Question: I need to insert into a simple table with two columns.
The first column has to contain the same value from row to row, while the second has to hold the various values from a source table. So it all should look like this:

Question is - is there a way to make a set-based insert in this case? The way I do it now is simply iterate through the rows of the source table. Or it's also possible to use cursors, only I'm not sure which is best.
But still this is iteration.
Any means to get around this?
Thanks in advance!
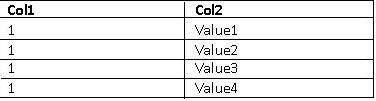
Answer: If you know your static value ahead of time, you could do something like this:
'''
INSERT INTO targetTable(Col1, Col2)
SELECT 1, yourColumn
FROM sourceTable
WHERE <condition>
'''
This is assuming that '1' is your static value. It can be replaced with the real value, or a variable, depending on the specifics of your query.